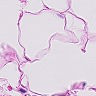
Metastatic tissue present: no